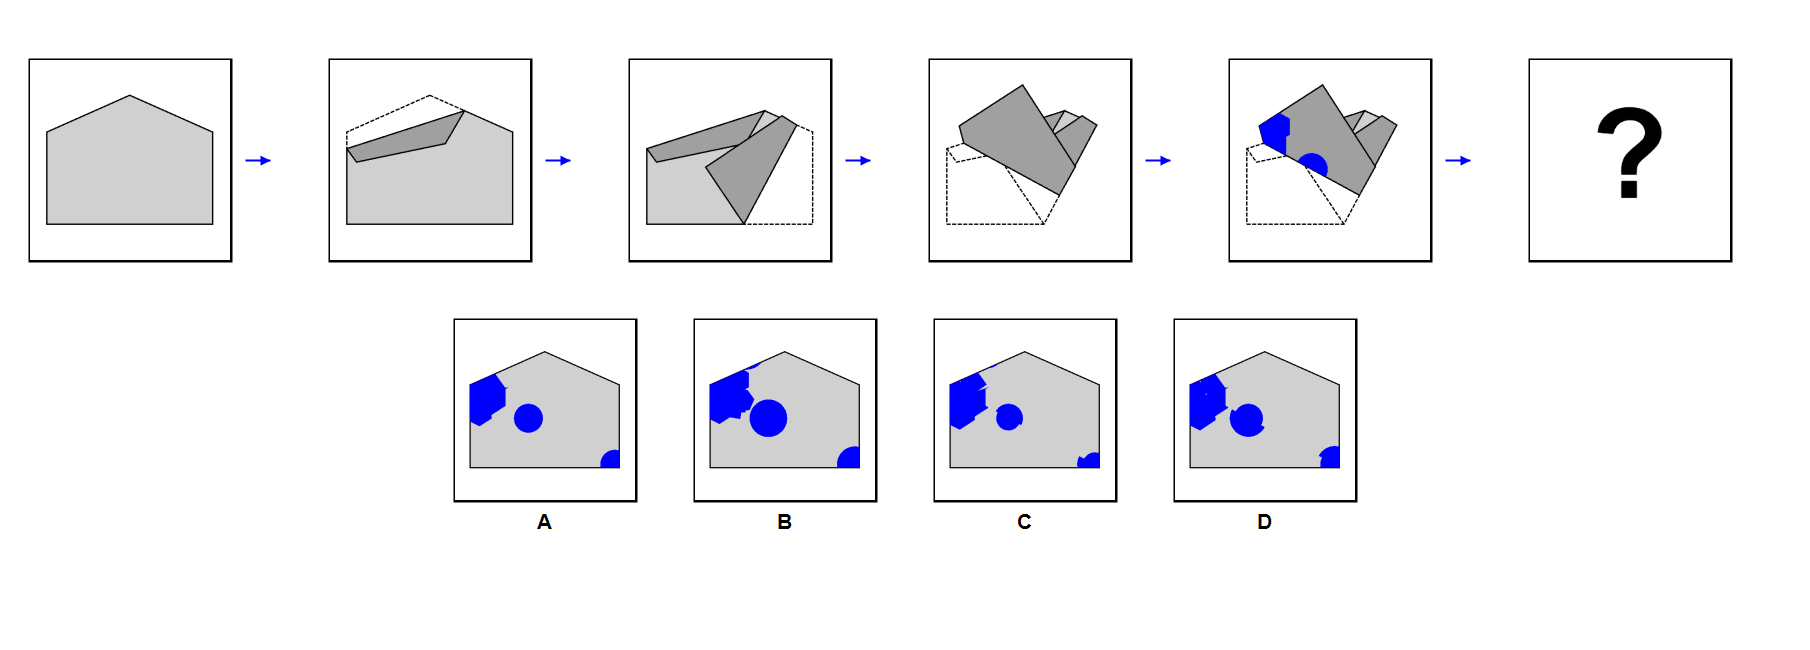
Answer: A